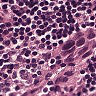
Metastatic tissue present: yes